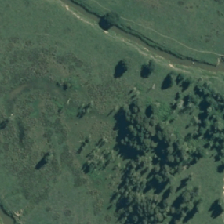
Land cover: broadleaved_indigenous_hardwood